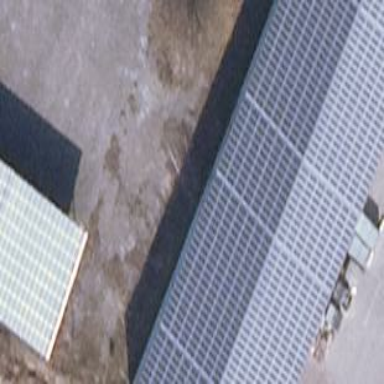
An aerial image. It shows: Commercial building with gabled roof.